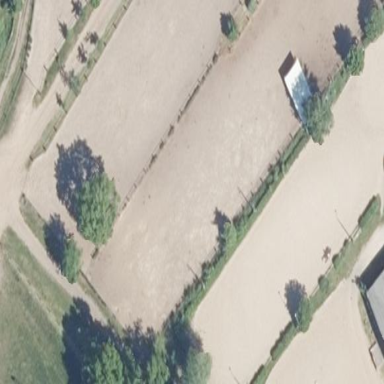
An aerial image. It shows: Fenced paddock used for animal keeping.